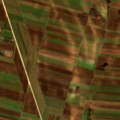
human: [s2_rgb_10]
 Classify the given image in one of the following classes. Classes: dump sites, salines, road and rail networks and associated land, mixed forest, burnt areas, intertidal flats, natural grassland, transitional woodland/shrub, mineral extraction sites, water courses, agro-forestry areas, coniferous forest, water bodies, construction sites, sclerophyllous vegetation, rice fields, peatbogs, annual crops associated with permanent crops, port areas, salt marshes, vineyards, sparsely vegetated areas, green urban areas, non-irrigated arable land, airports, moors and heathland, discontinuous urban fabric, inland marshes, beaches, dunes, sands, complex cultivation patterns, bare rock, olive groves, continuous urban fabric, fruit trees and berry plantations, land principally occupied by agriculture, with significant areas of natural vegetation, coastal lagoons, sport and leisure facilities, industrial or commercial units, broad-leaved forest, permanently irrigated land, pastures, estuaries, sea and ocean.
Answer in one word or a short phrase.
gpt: non-irrigated arable land